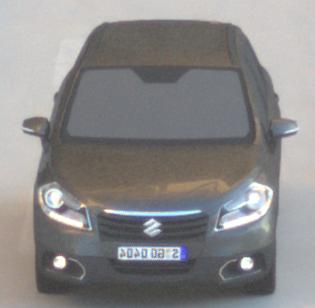
Make: Suzuki
Model: SX4 S-Cross 1.6
Detailed model: SX4 (II) S-Cross
Model produced from: 2013/10
Model produced until: 2015/08
Doors: 5
Color: gray
Road condition: dry road
Daytime: sunrise or sunset
Contrast: medium contrast